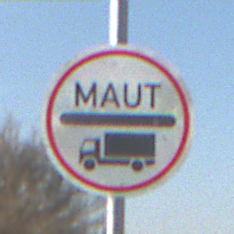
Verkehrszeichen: Mautpflicht
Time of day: MorningAfternoon
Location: Outdoor (Nature)
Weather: PartlyCloudy
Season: NotSpecified
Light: Natural